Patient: sex M, age 62
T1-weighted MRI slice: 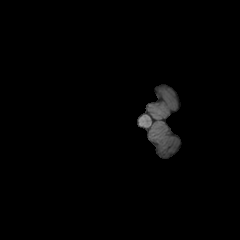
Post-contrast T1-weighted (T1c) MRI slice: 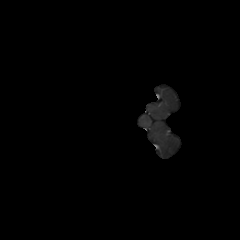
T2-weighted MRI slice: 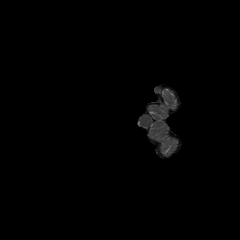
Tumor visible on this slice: no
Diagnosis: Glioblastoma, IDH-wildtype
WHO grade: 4